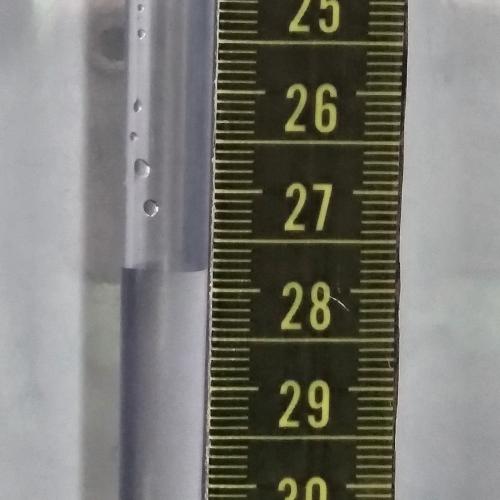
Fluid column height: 27.8 cm